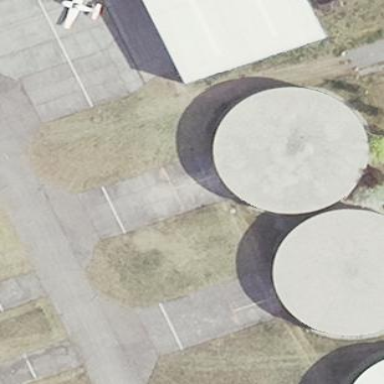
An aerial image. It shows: Hangar building with storage tank.